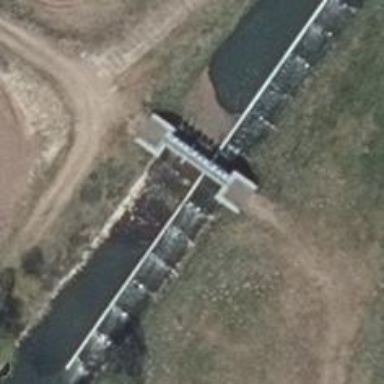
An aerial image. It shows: Weir in waterway.